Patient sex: M
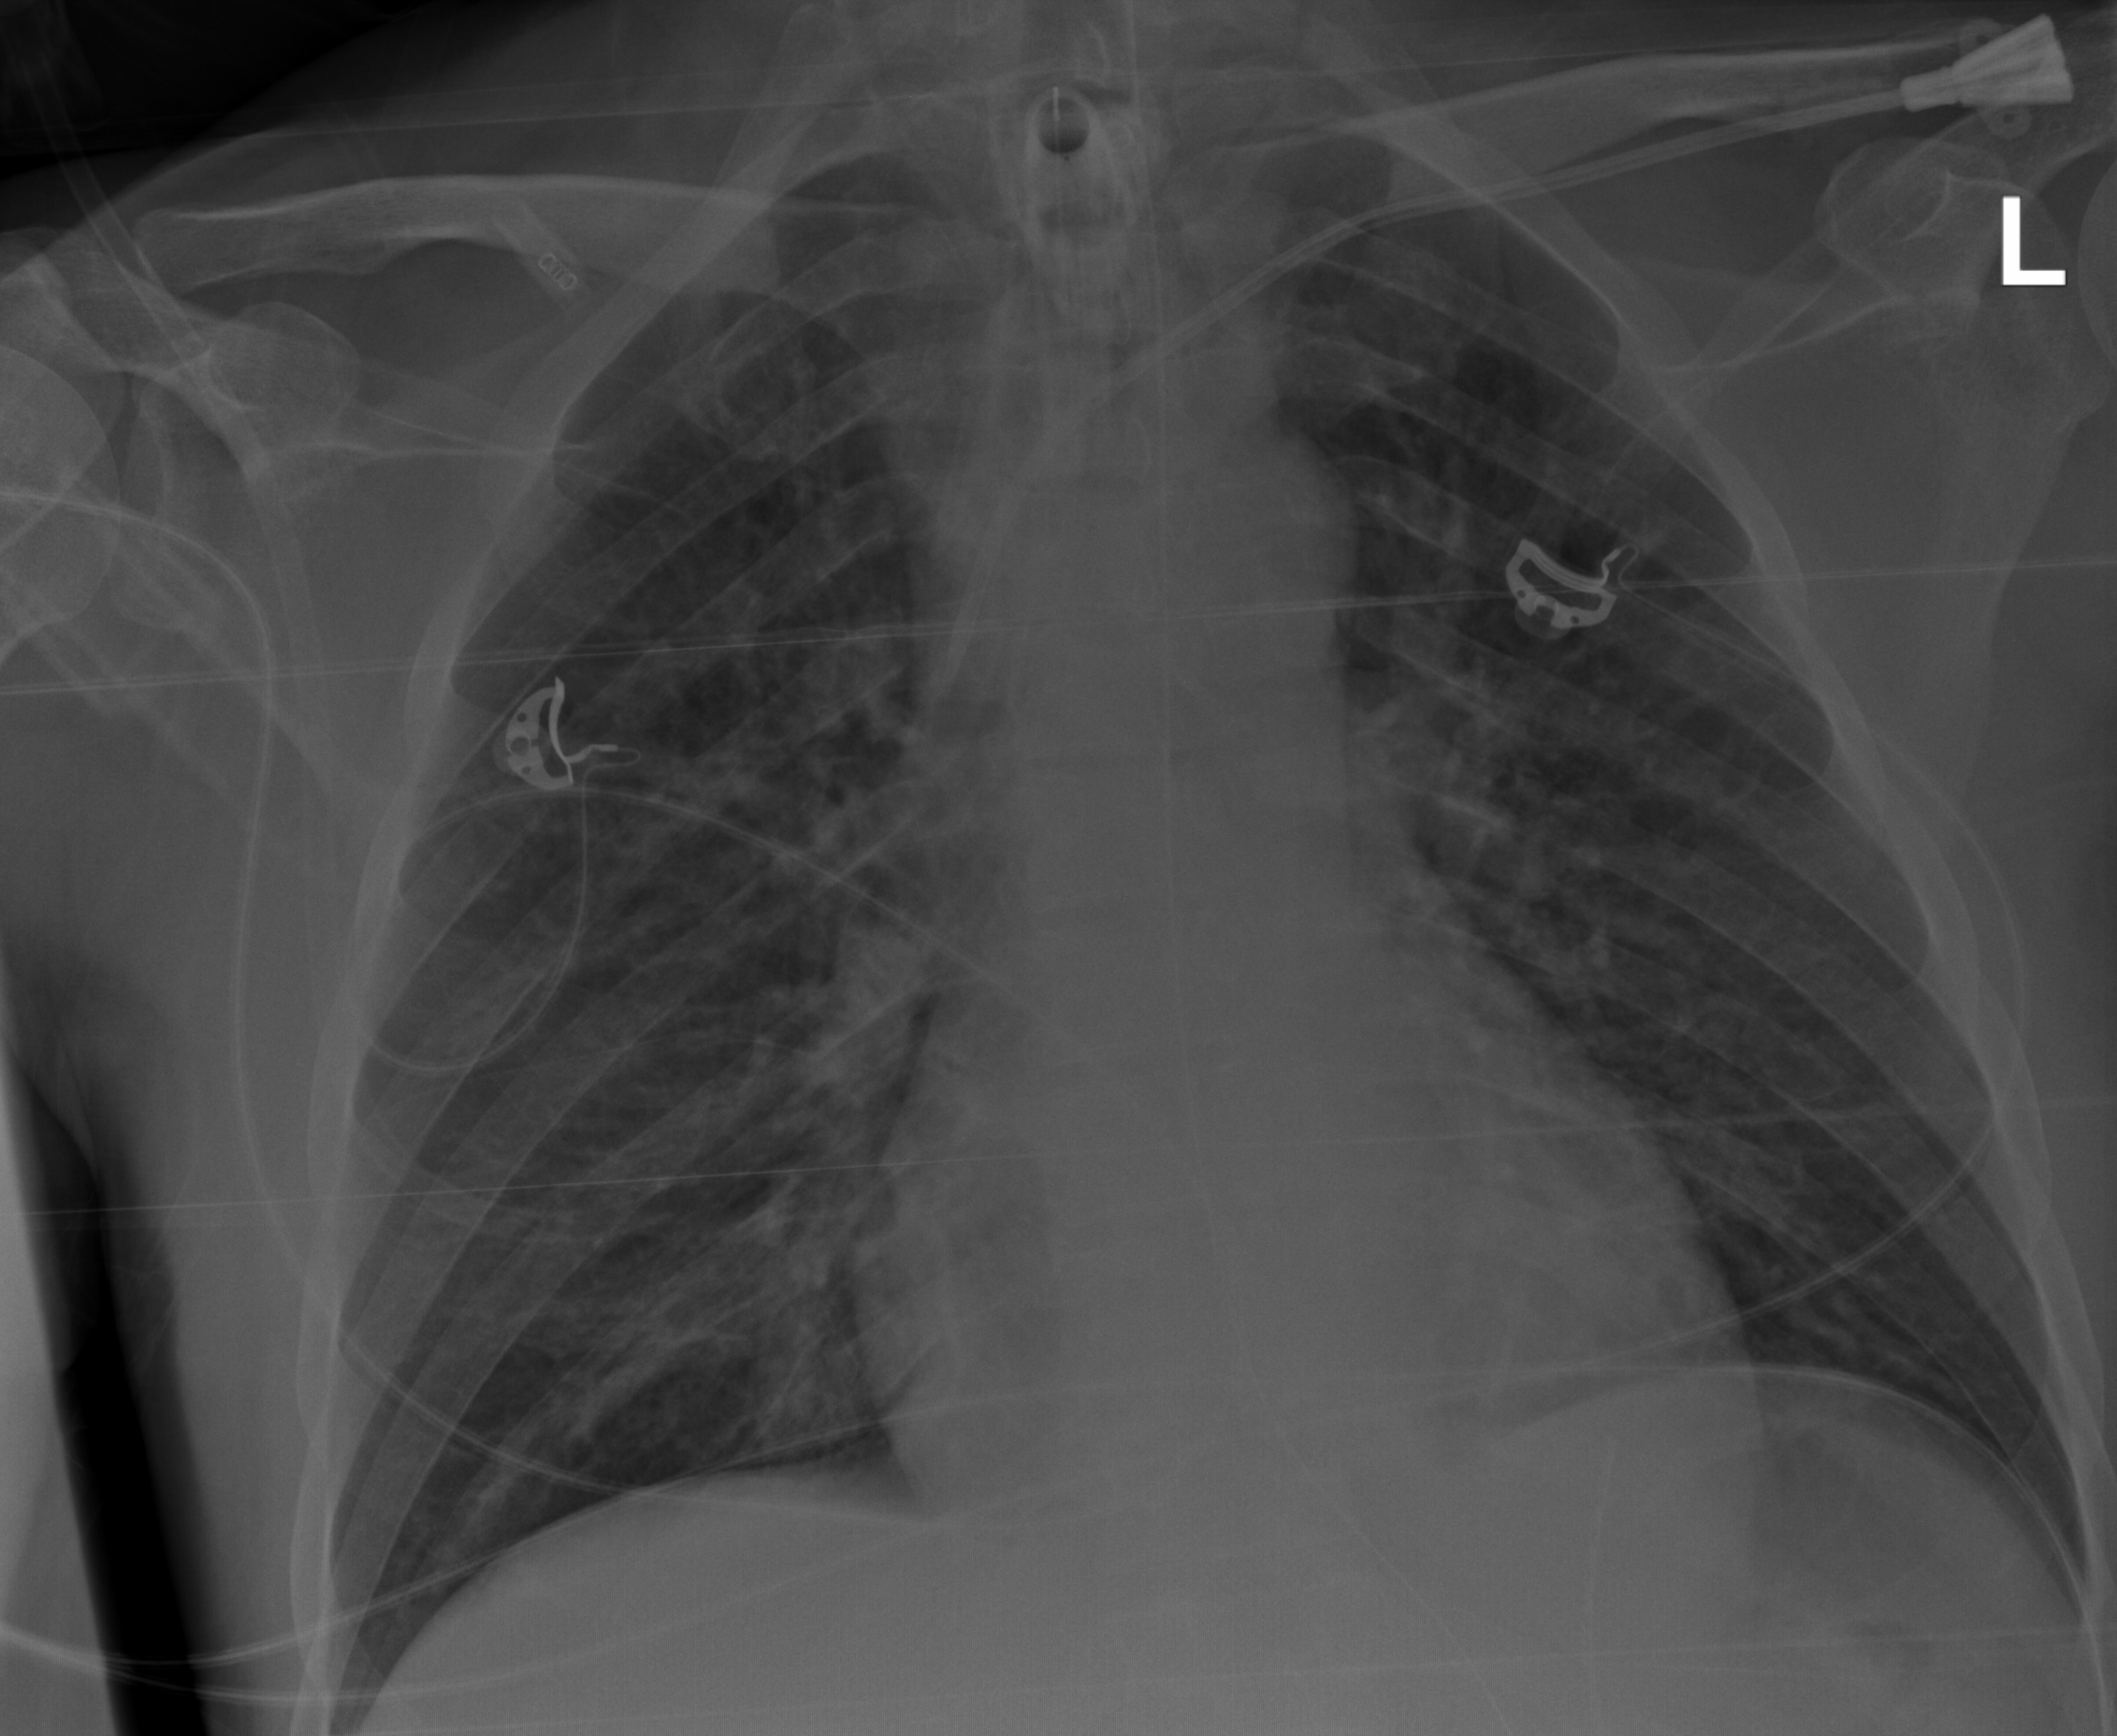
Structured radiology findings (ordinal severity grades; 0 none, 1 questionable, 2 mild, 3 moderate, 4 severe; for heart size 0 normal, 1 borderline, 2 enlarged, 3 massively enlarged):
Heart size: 0
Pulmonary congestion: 0
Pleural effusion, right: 0
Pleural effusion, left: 0
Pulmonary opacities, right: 0
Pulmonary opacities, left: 0
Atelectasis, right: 2
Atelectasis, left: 0